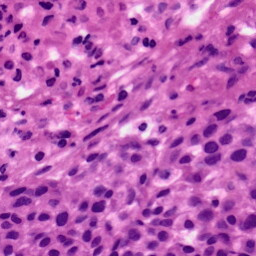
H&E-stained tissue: Skin